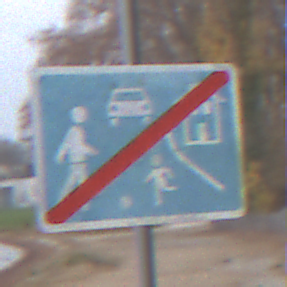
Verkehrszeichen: EndeVerkehrsberuhigterBereich
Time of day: MorningAfternoon
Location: Outdoor (Nature)
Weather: Overcast
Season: NotSpecified
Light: Natural